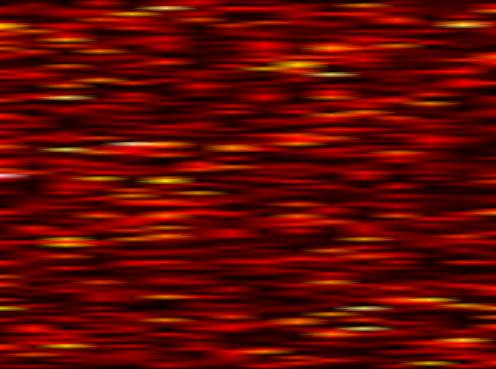
Label: FOFDM